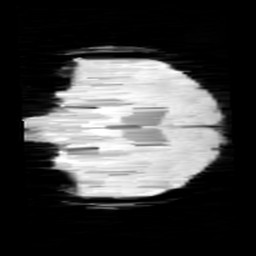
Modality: minIP
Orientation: coronal
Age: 10
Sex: female
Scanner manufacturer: siemens
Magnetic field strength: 3 T
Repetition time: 0.027 s
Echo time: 0.02 s